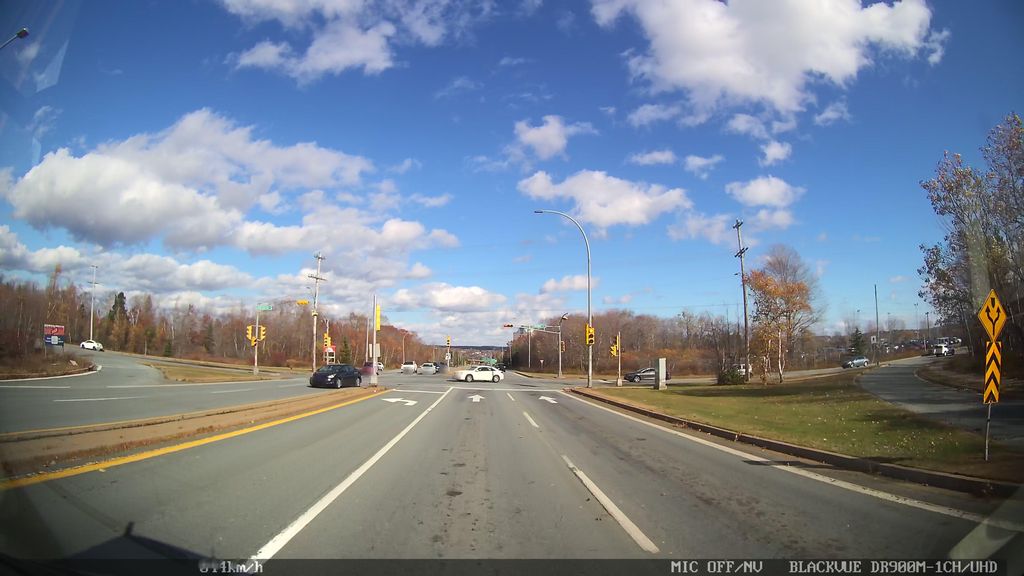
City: halifax